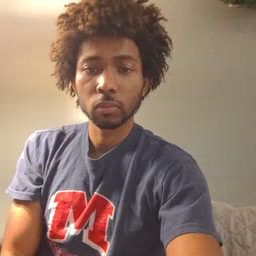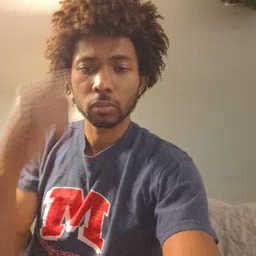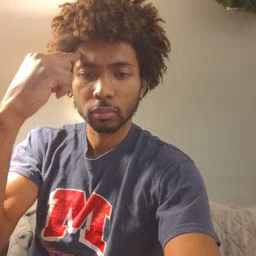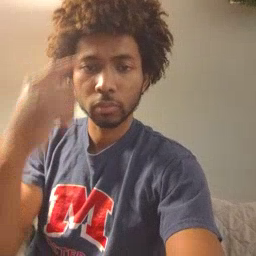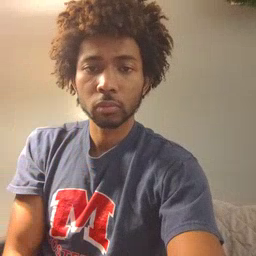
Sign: think